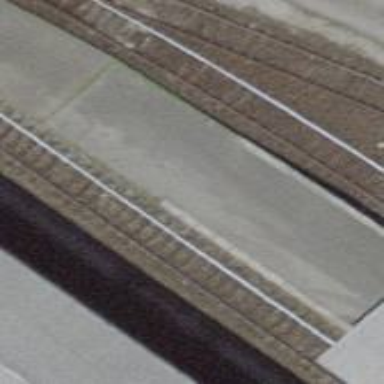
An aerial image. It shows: Loading ramp for railways.